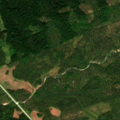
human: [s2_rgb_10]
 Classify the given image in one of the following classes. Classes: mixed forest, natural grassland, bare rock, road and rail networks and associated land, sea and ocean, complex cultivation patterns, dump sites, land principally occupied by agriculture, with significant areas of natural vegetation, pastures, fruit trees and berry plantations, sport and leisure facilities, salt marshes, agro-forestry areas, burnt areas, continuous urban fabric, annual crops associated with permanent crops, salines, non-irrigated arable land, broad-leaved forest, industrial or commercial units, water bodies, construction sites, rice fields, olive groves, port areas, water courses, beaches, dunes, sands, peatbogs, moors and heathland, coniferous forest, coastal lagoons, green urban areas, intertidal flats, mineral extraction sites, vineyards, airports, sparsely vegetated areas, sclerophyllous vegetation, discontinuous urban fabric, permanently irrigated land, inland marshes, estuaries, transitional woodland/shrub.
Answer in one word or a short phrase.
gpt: coniferous forest, mixed forest